Question: How to center the text inside that box?
Here's how I want elements sorted out:

In a smaller screen, elements stack on top of each other, and the '.text-box' div, that contains the text I want to center, has a fixed height. For larger widths, the '.text-box' div should have a height igual to larger image's height minus shorter image's height
<URL>
HTML
'''
<div id="wrapper">
<div class="box">
<img class="img-large" src="http://placekitten.com/900/800" alt=""/>
</div>
<div class="box">
<img src="http://placekitten.com/900/400" alt=""/>
</div>
<div class="box-text">
<div class="vcenter-outer">
<div class="vcenter-inner">
<p>center this text vertically</p>
</div>
</div>
</div>
</div>
'''
CSS
'''
#wrapper {
background: #ffeaea;
height: 100vh;
}
img {
width: 100%;
display: block;
}
.img-large {
height: 100vh;
width: auto;
}
.box {
position: relative;
width: 100%;
overflow: hidden;
}
.box-text {
text-align: center;
background: yellow;
height: 100%;
}
@media only screen and (min-width: 768px) {
.box {
float: left;
width: 50%;
}
}
.vcenter-outer {
background: yellow;
display: table;
}
.vcenter-inner {
background: lightblue;
display: table-cell;
vertical-align: middle;
}
'''
Why does the '.text-box' div span through the whole wrapper?
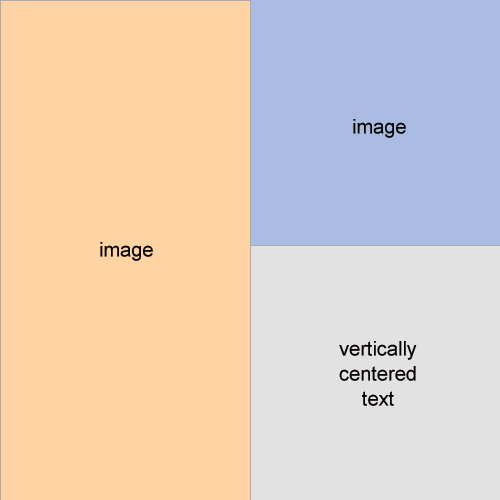
Answer: Basicly You could use display:flex and float together
'''
.trio {
height:100vh;
width:100vh;
}
.trio>div {
float:left;
display:flex;
align-items:center;
justify-content:center;
width:50vh;
height:50vh;
box-shadow:inset 0 0 0 2px;
}
.trio .first {
height:100vh;
}
'''
'''
<div class="trio">
<div class="first">
<p>Center</p>
</div>
<div class="next">
<p>Center</p>
</div>
<div class="next">
<p>Center</p>
</div>
</div>
'''
display:table works too with an extra level of div inbricated as you did , same idea: 'float' + 'vh'
<URL>